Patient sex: M
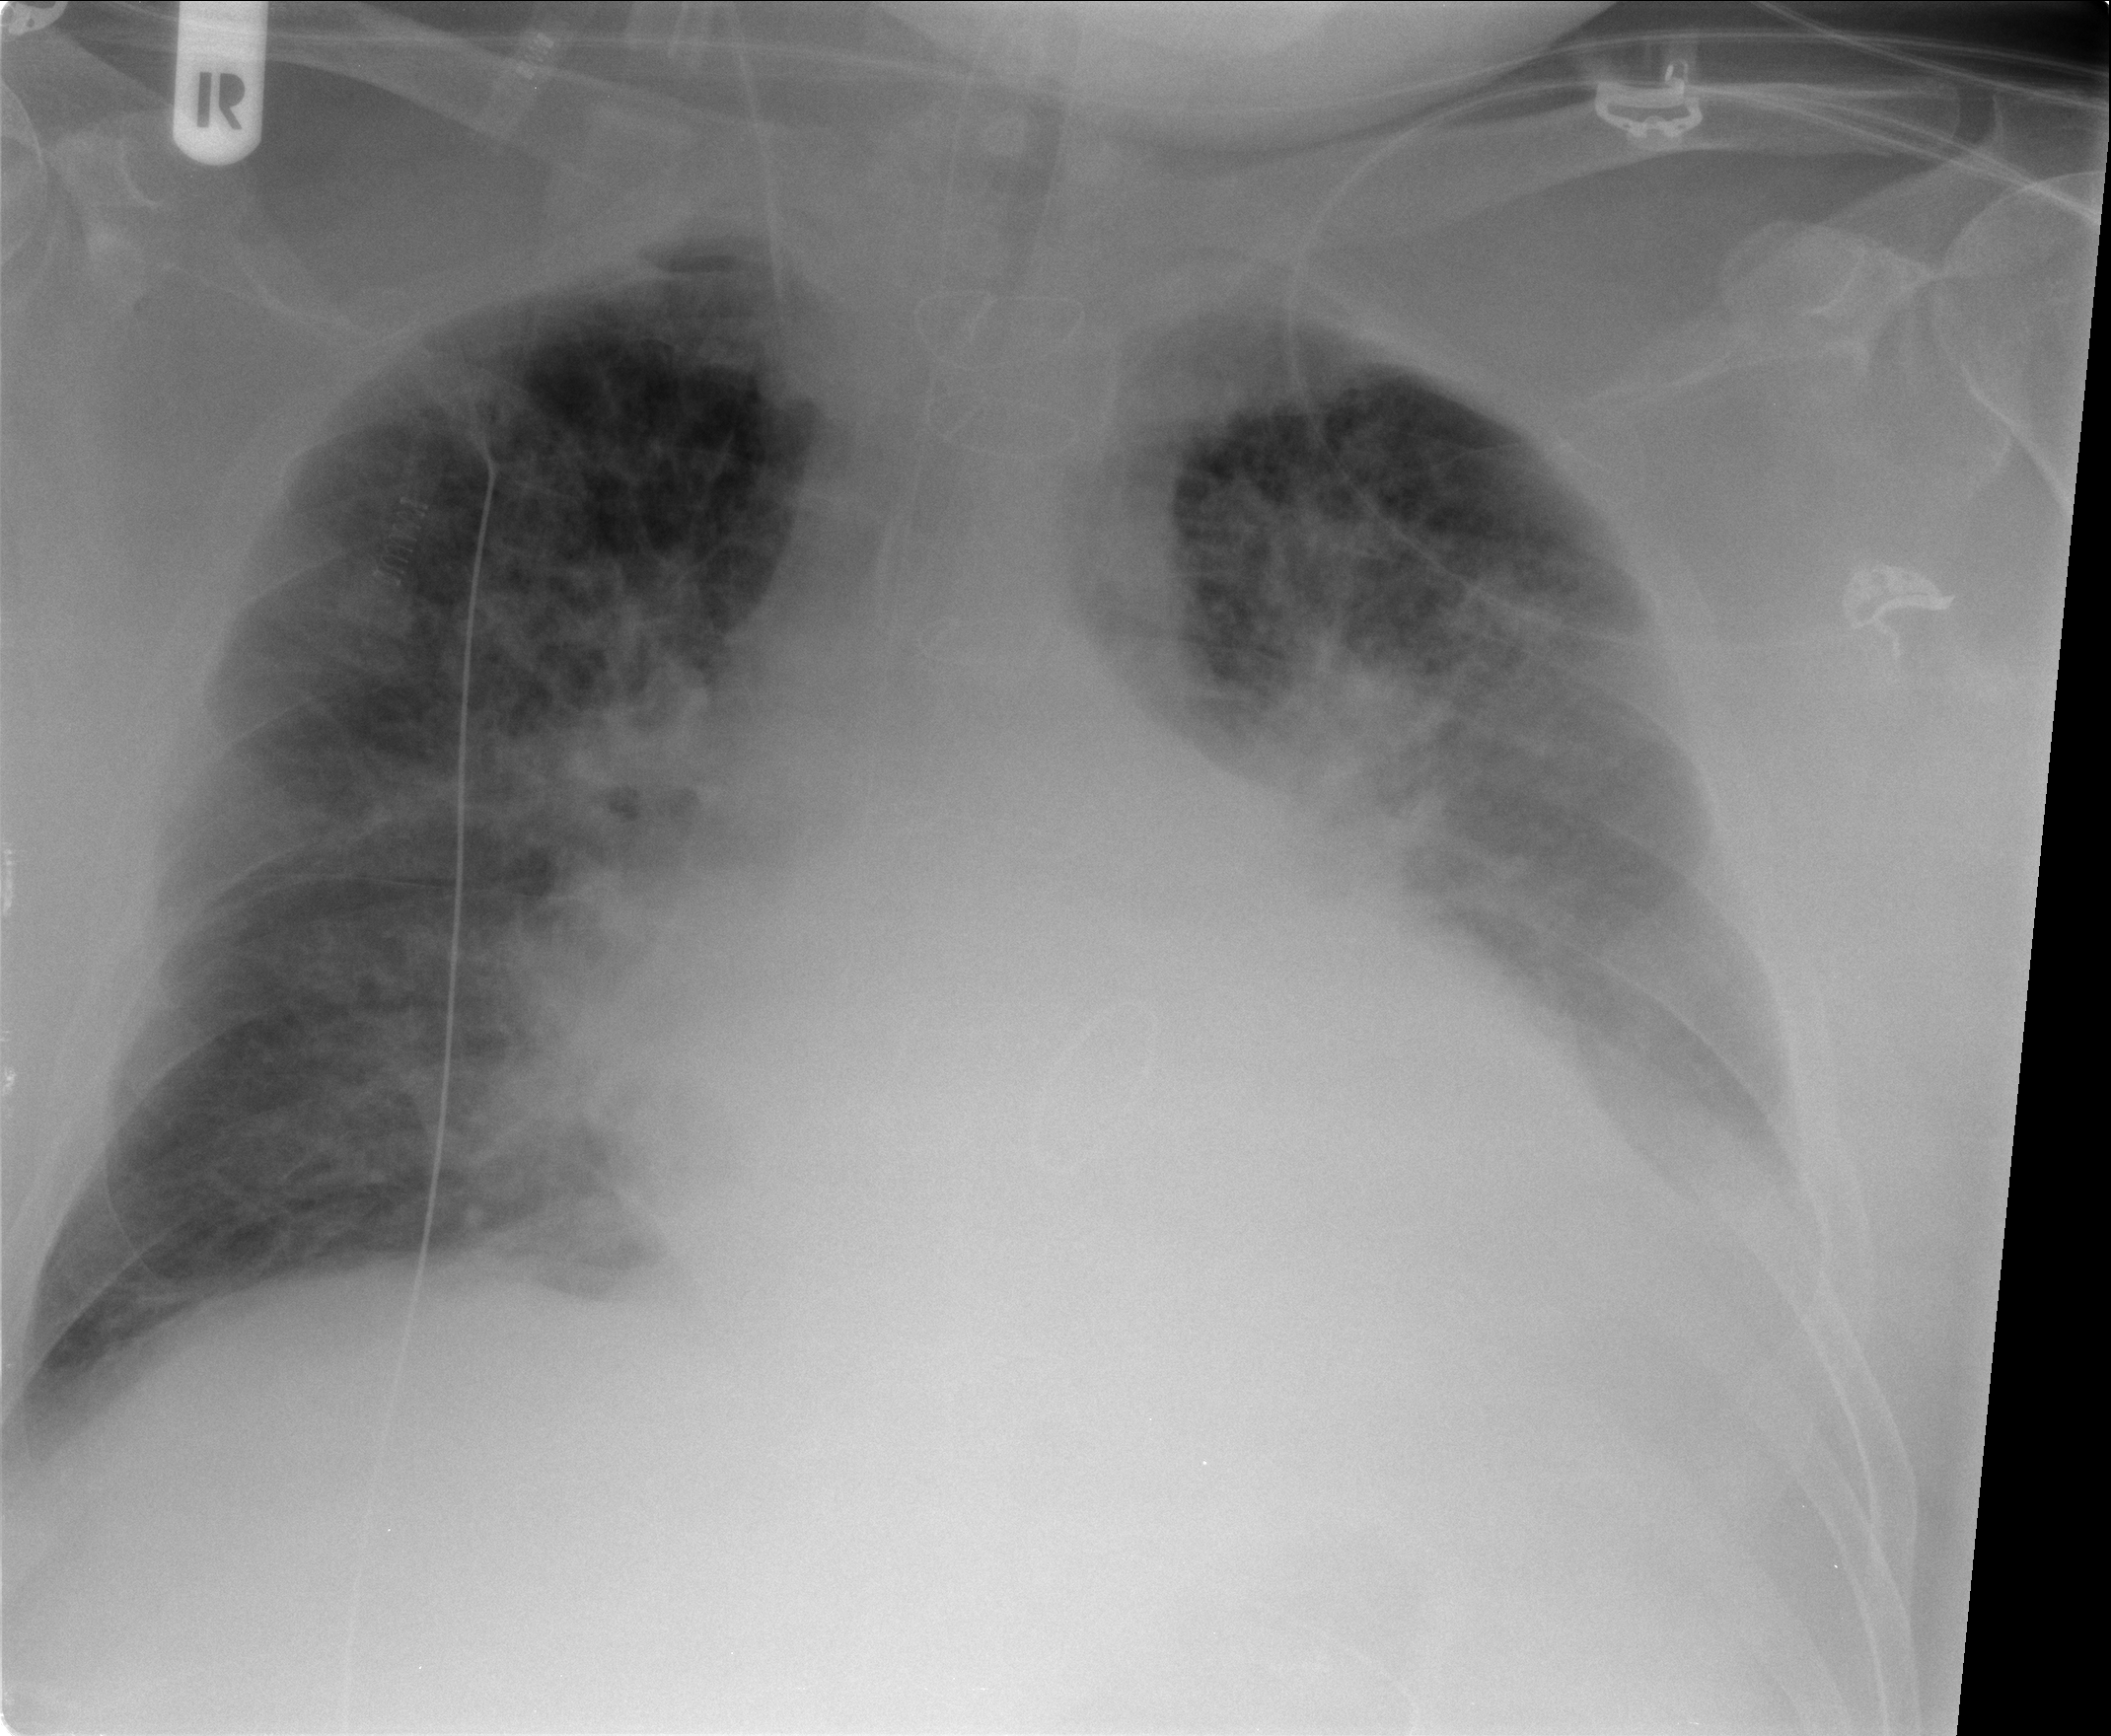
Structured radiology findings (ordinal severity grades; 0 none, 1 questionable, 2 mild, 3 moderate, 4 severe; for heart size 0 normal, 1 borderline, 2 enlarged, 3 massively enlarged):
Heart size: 2
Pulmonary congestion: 3
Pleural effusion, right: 2
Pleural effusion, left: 3
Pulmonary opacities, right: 3
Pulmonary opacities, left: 3
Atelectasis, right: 2
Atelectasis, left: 3